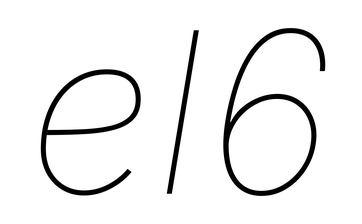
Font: Inter-Italic_Thin_Italic